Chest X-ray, AP view. Patient: 22 years old, sex F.
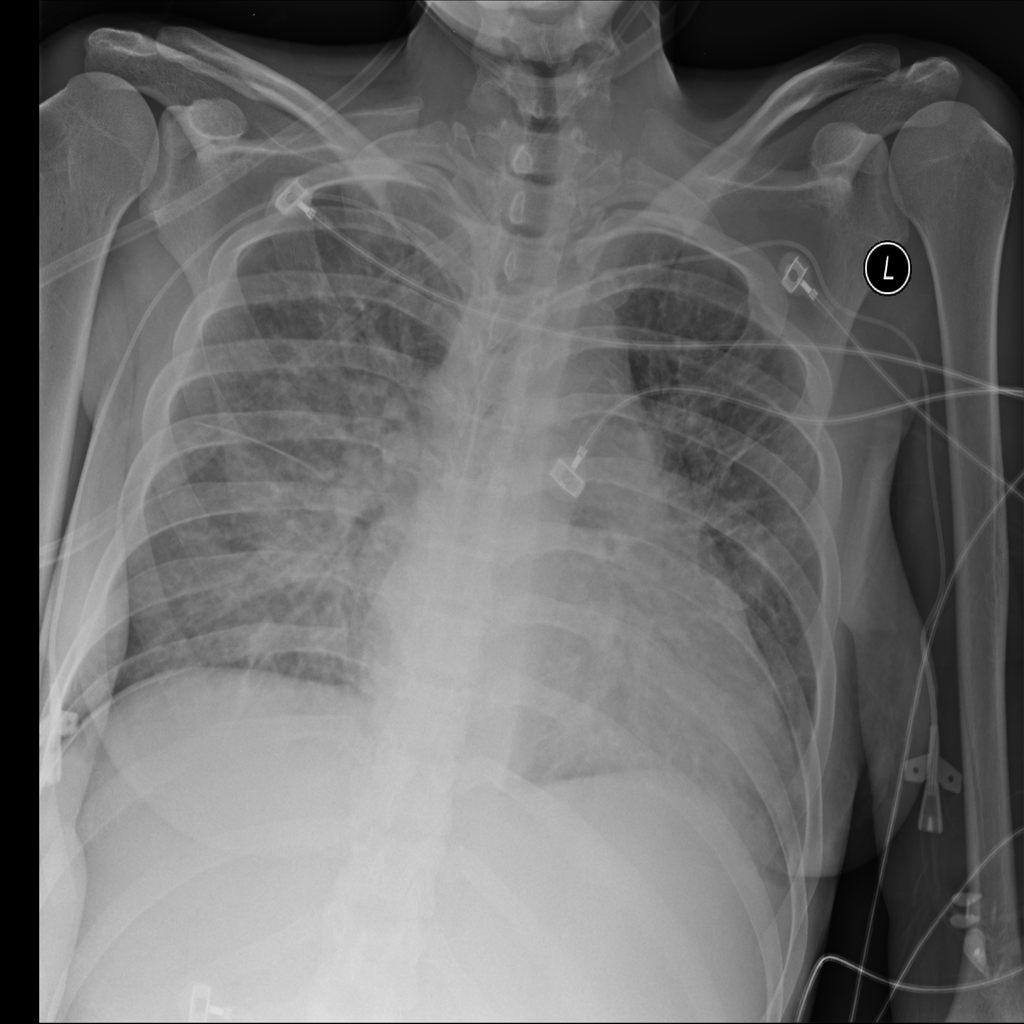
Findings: Infiltration, Nodule